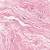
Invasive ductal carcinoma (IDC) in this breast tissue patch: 0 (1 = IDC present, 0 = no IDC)